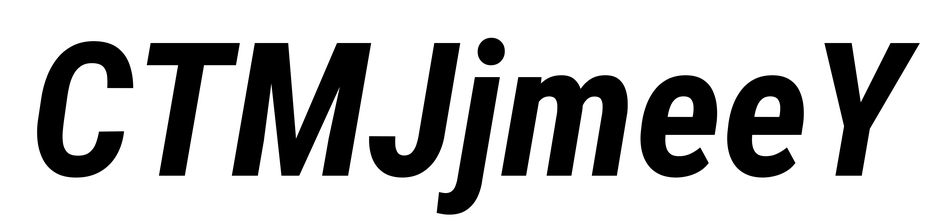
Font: Roboto-Italic_Condensed_Bold_Italic